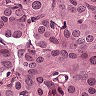
Metastatic tissue present: yes